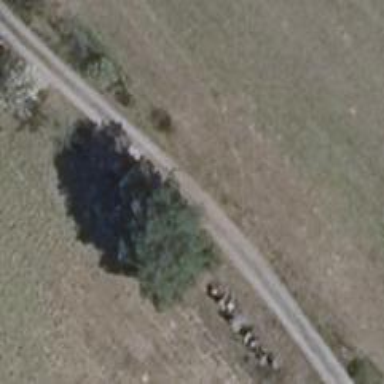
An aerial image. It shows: Row of deciduous broadleaved trees.